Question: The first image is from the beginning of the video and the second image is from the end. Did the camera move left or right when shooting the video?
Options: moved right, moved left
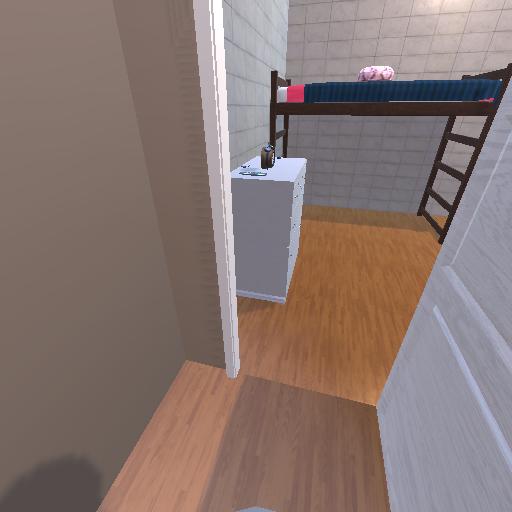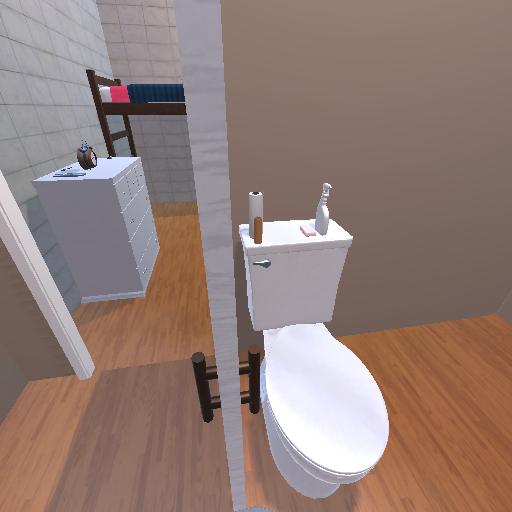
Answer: moved right